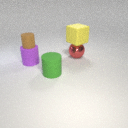
large purple rubber cylinder below small brown rubber cylinder